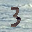
Label: 3